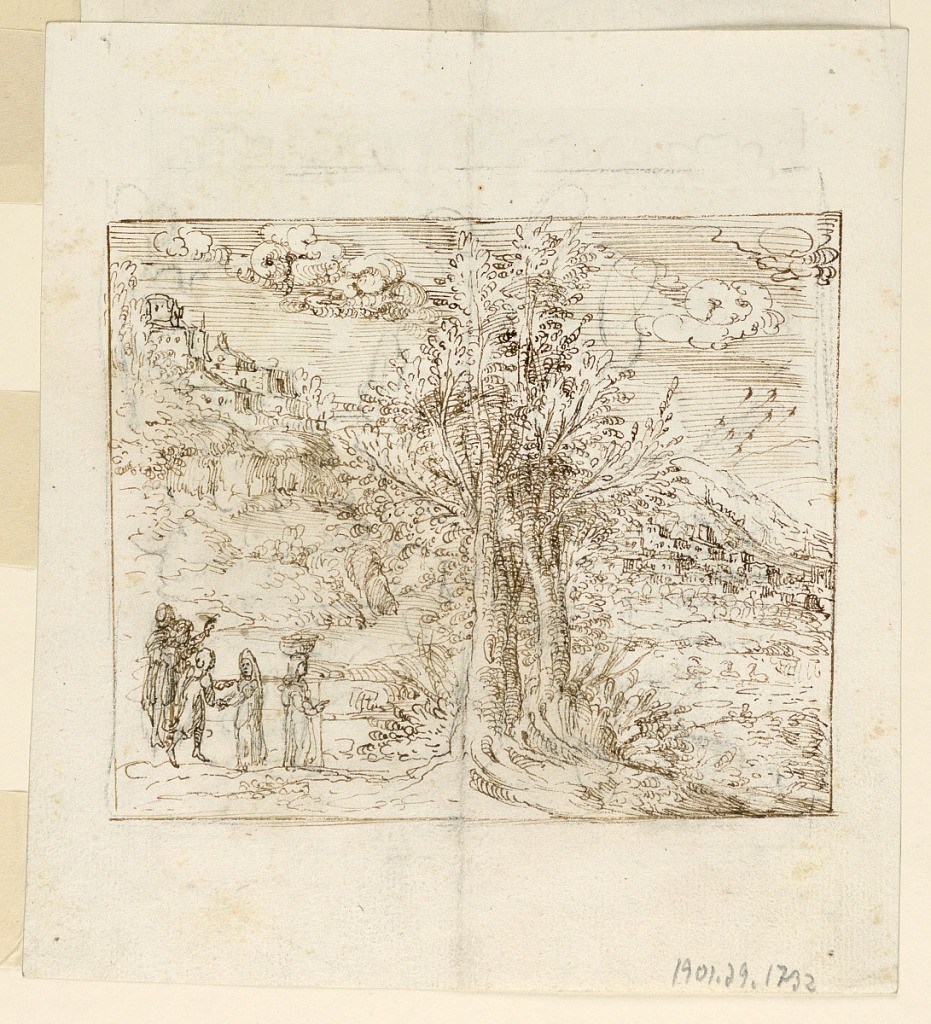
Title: A Landscape
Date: early 17th century
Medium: Charcoal, pen and ink, brush and bistre on paper
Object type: Drawing
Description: At the center of a landscape if a cluster of trees whose trunks are filled with hatching lines. At left is a group of figures, one who wears a basket on her head. In the background, a town on a steep incline, rising to the left. Clouds in the sky.